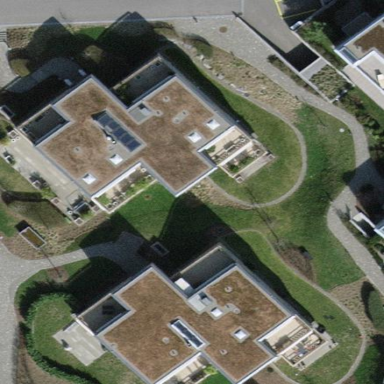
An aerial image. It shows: Flat-roofed apartment building.